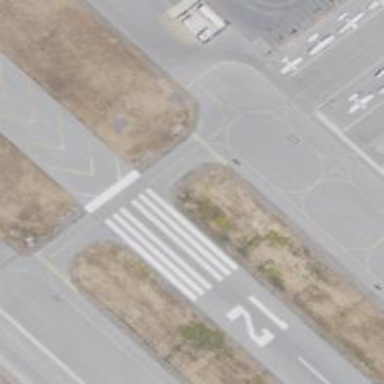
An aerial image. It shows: Image of taxiway at airport.